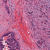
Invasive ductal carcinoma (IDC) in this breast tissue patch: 1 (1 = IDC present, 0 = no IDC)